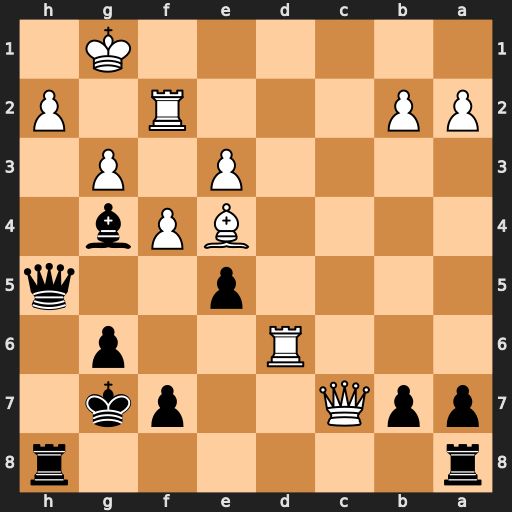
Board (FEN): r6r/ppQ2pk1/3R2p1/4p2q/4BPb1/4P1P1/PP3R1P/6K1
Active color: b
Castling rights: -
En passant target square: -
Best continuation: Rac8 Rxg6+ Qxg6